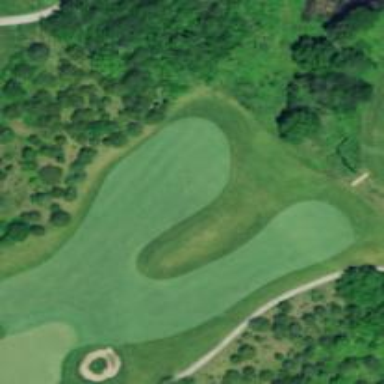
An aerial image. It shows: Golf fairway surrounded by grass.